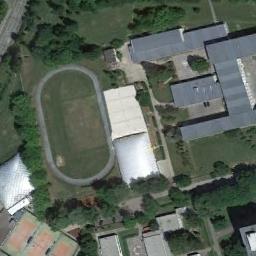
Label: ground_track_field